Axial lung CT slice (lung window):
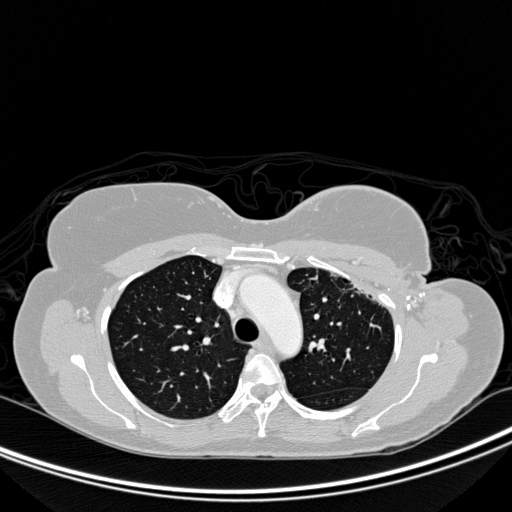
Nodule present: no